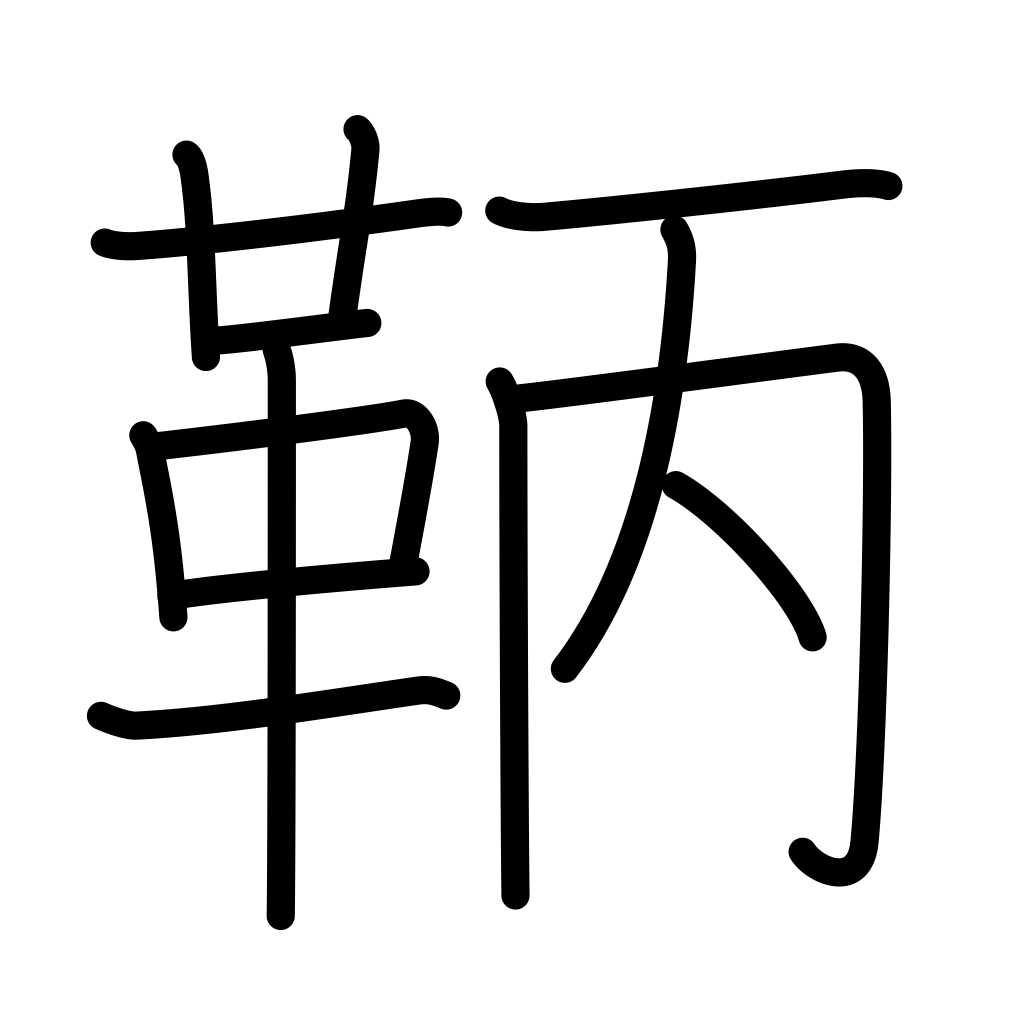
Meaning: archer's arm protector